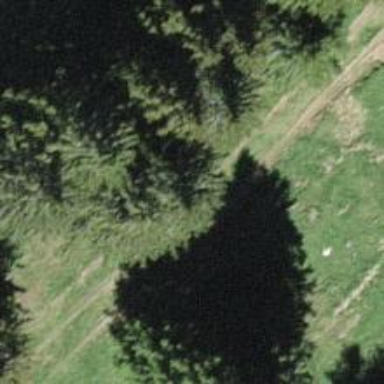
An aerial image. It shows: Needle-leaved tree in nature.